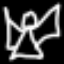
Label: angel